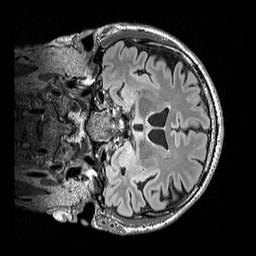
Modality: FLAIR
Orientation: coronal
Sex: male
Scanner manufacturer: siemens
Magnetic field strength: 3 T
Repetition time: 5 s
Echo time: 0.395 s